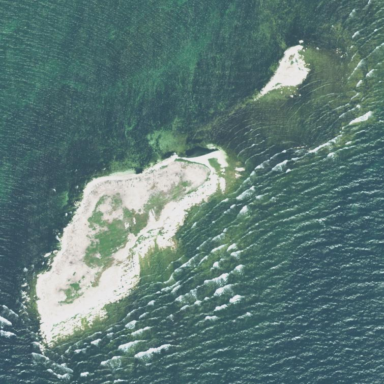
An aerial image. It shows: Islet.